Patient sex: M
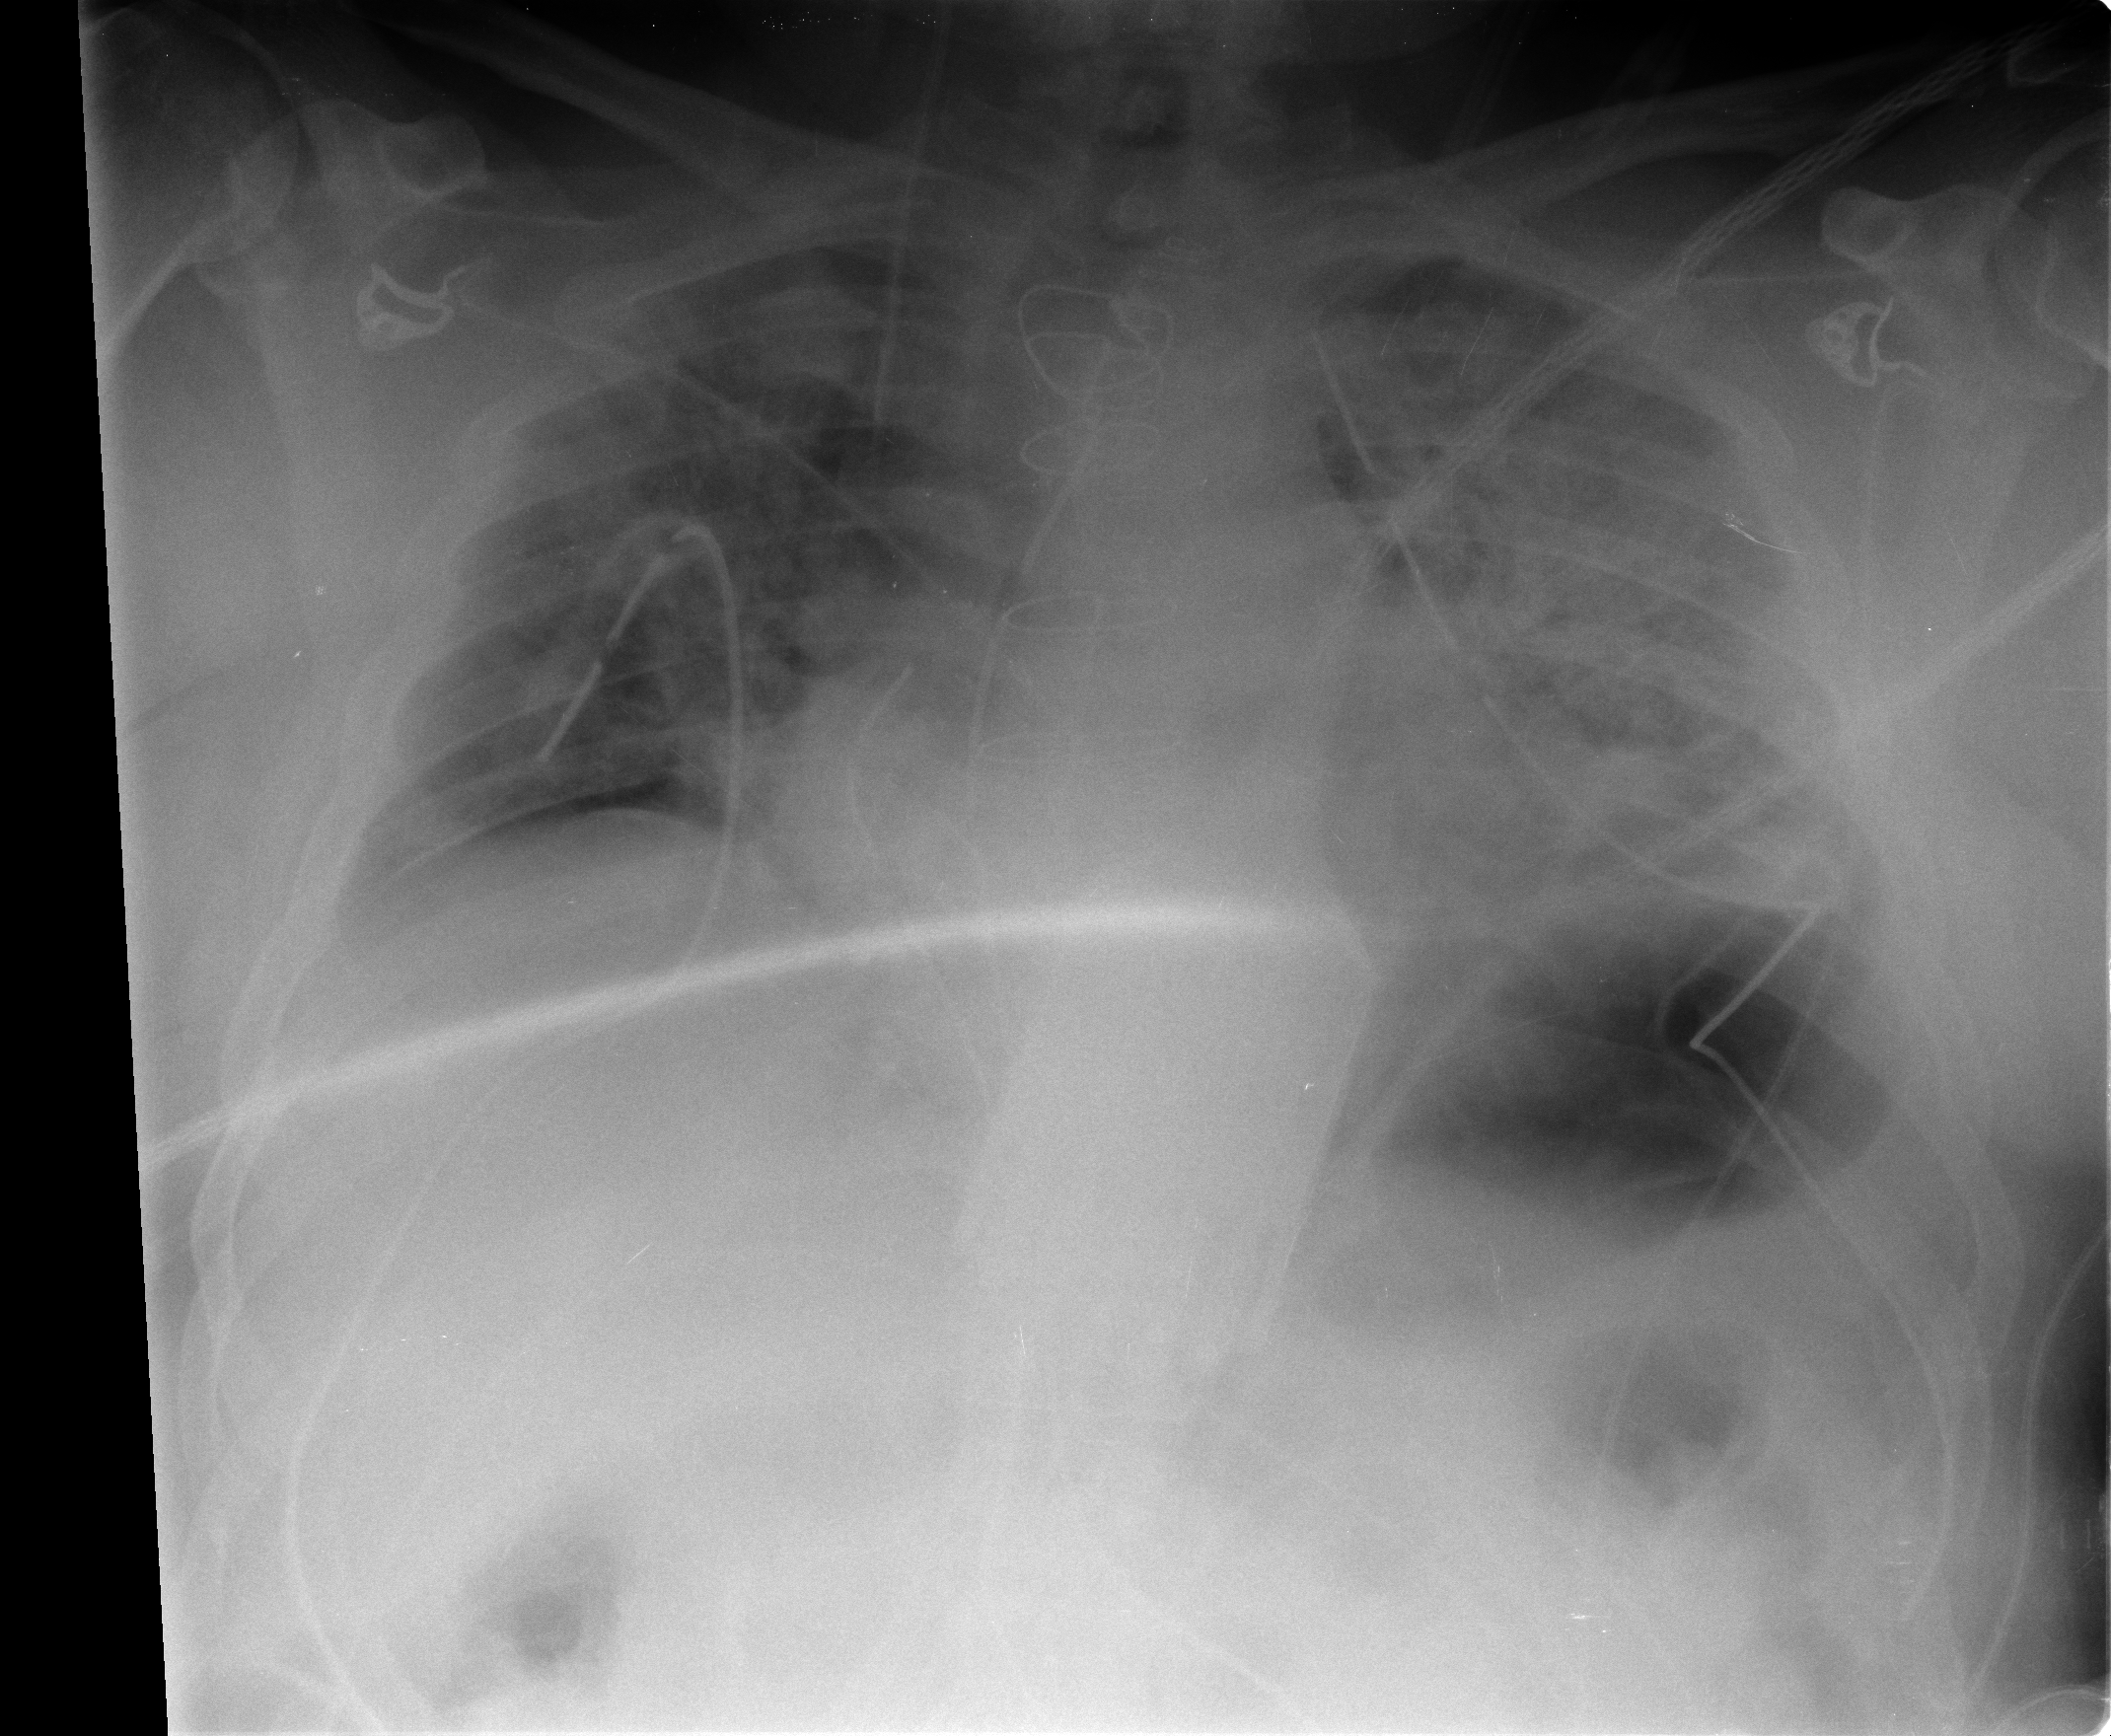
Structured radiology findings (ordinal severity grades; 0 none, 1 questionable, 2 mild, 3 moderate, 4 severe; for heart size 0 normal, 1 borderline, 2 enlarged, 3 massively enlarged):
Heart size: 2
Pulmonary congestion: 3
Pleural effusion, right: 1
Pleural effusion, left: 1
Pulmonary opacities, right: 3
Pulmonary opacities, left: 4
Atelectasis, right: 2
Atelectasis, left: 2